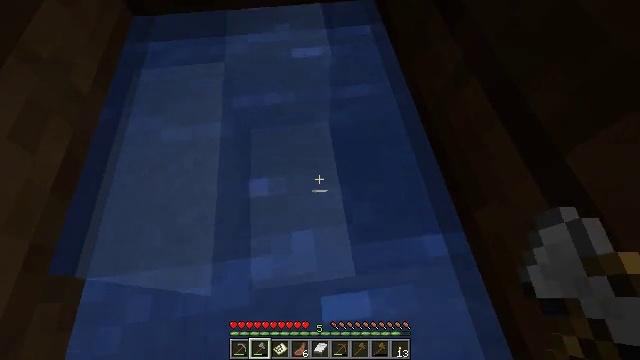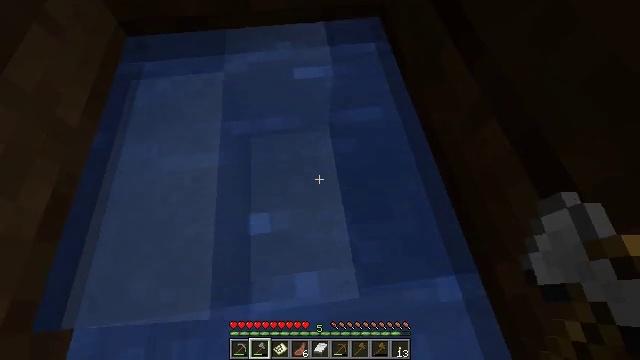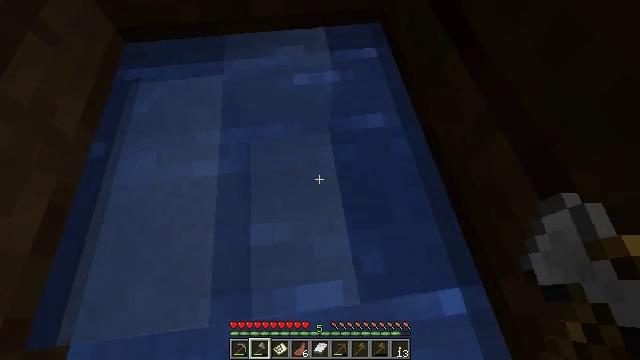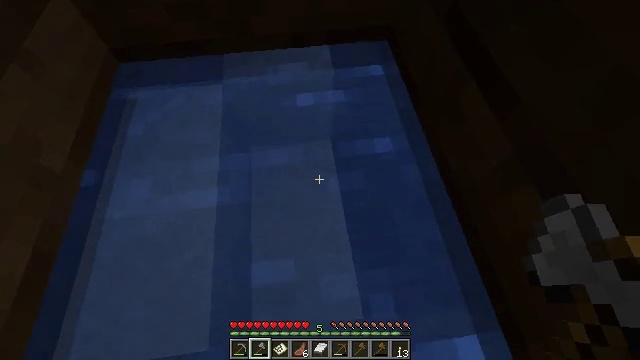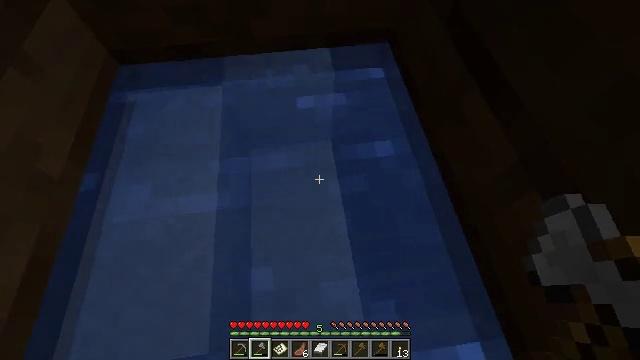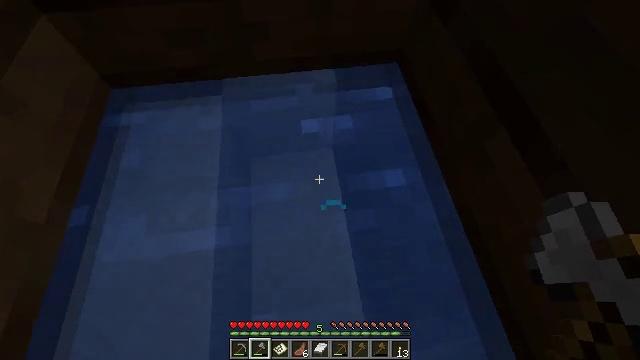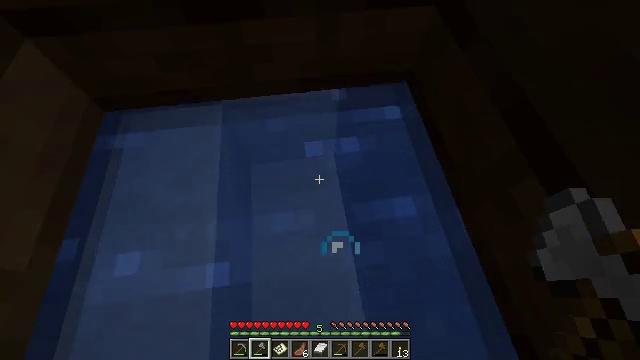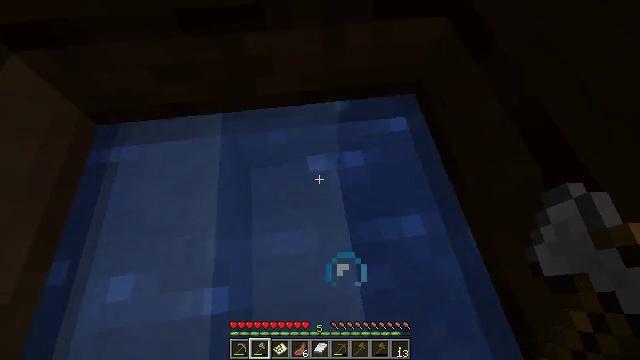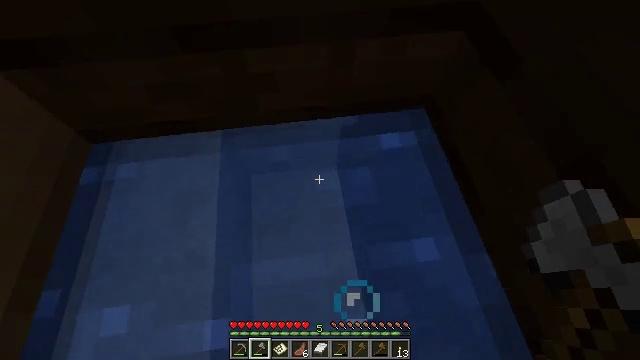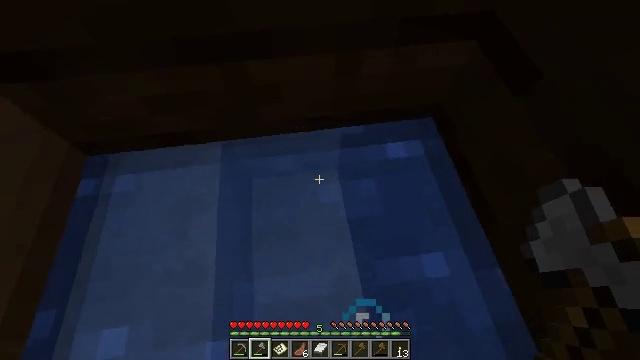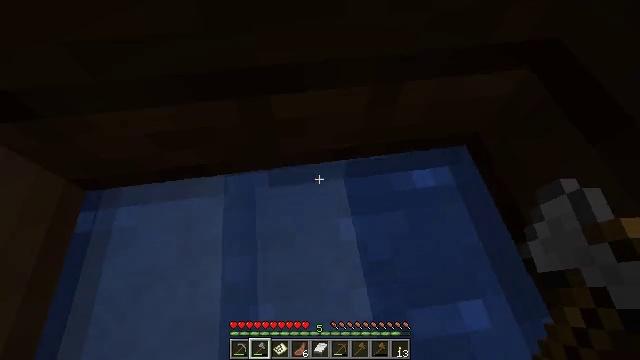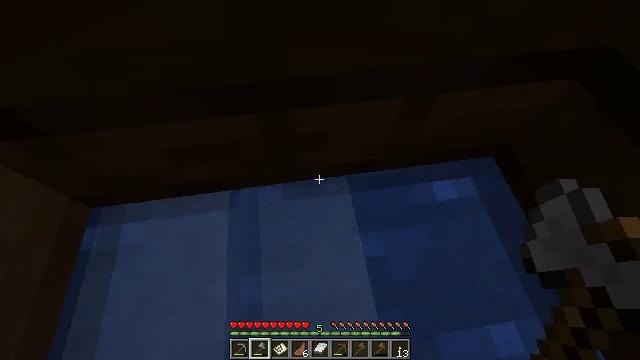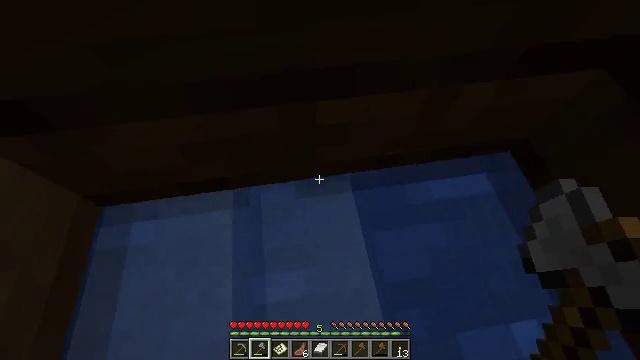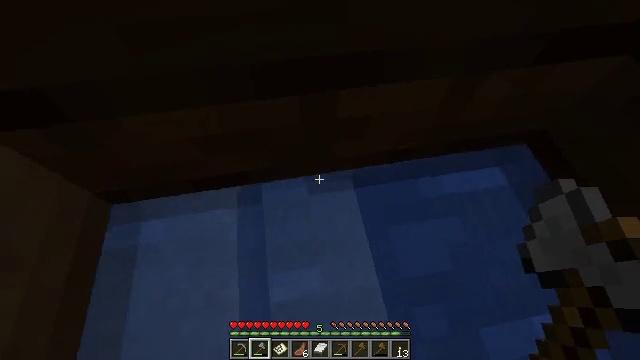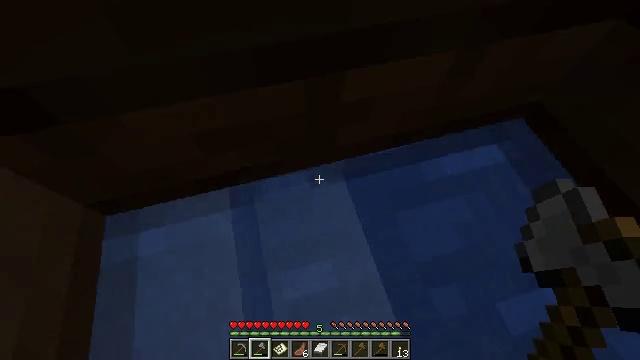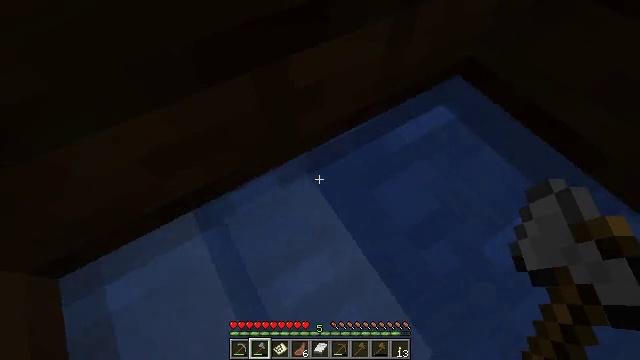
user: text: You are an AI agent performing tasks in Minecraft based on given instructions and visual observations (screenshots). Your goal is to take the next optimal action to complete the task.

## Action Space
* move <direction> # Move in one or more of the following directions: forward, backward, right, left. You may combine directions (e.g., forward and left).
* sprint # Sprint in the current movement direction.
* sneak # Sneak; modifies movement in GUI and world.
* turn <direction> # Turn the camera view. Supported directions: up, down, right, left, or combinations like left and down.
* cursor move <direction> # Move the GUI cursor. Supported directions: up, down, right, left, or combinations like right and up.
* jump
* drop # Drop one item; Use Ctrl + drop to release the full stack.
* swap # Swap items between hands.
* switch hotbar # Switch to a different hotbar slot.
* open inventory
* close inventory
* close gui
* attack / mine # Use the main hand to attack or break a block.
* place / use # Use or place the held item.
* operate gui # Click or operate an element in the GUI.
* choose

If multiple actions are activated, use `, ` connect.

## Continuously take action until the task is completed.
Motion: motion action
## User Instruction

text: Gather the dark oak trapdoor from the structure.
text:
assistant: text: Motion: move forward
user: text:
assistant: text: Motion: move forward
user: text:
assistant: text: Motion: move forward
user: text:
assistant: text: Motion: move forward
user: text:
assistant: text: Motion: move forward
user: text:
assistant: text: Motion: move forward
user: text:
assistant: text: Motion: move forward and move left
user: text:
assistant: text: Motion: move forward and move left
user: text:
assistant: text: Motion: move forward and move left
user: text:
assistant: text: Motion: move forward and move left
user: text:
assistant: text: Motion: move forward and move left
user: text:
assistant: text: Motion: move forward and move left
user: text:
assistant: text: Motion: move forward and move left
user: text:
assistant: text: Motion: move forward, turn right
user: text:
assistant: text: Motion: move forward, turn right
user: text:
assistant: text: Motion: move forward, turn right
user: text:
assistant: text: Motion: turn right
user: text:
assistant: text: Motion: turn right
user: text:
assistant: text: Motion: turn right
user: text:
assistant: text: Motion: turn right
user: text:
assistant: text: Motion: turn right and up
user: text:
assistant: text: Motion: turn right
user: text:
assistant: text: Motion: no_op
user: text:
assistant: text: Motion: move forward
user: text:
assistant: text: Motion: move forward, turn right
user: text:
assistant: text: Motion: move forward, turn right
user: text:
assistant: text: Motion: move forward, turn right
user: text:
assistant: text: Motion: move forward, turn right
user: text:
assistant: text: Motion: move forward and move right
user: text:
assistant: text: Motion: move forward and move right